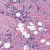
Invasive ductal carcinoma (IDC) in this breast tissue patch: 1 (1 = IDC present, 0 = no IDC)